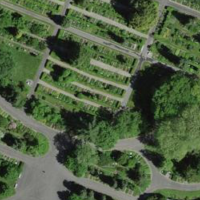
EUNIS habitat code: 53
Species observed at this site:
Certhia brachydactyla
Corvus corone
Turdus philomelos
Dendrocopos major
Prunella modularis
Falco peregrinus
Buteo buteo
Sylvia atricapilla
Phylloscopus collybita
Asplenium scolopendrium
Erithacus rubecula
Pica pica
Phoenicurus ochruros
Sitta europaea
Garrulus glandarius
Columba livia
Falco tinnunculus
Picus viridis
Motacilla cinerea
Cyanistes caeruleus
Anas platyrhynchos
Sturnus vulgaris
Chloris chloris
Troglodytes troglodytes
Streptopelia decaocto
Fringilla coelebs
Passer domesticus
Carduelis carduelis
Columba palumbus
Turdus merula
Omphalodes verna
Phalacrocorax carbo
Parus major
Hirundo rustica
Milvus migrans
Milvus milvus
Turdus pilaris
Ciconia ciconia
Coccothraustes coccothraustes
Accipiter nisus